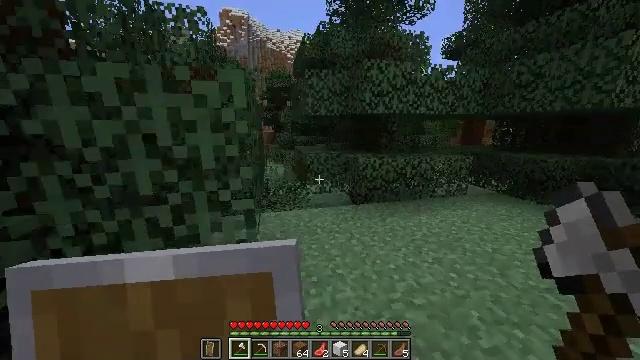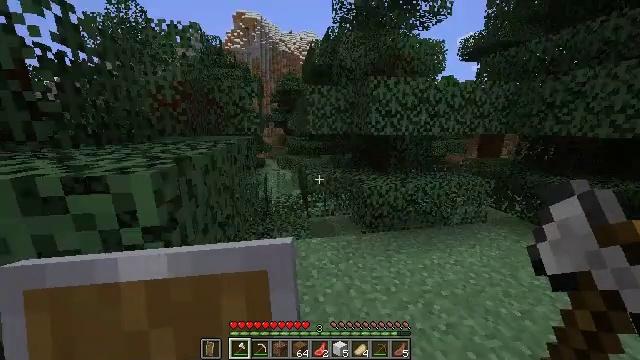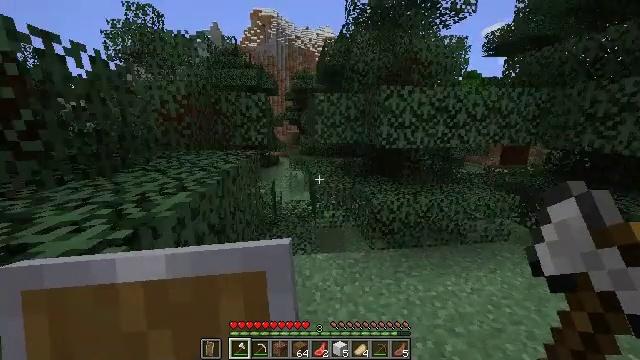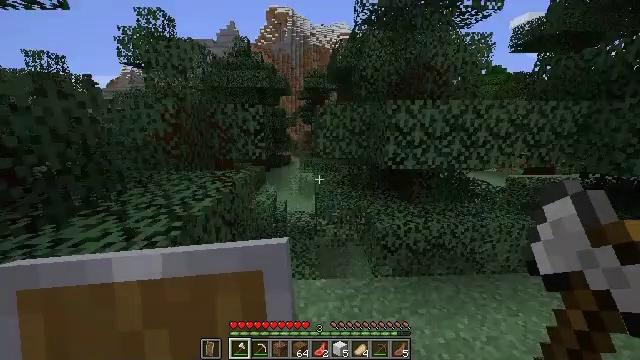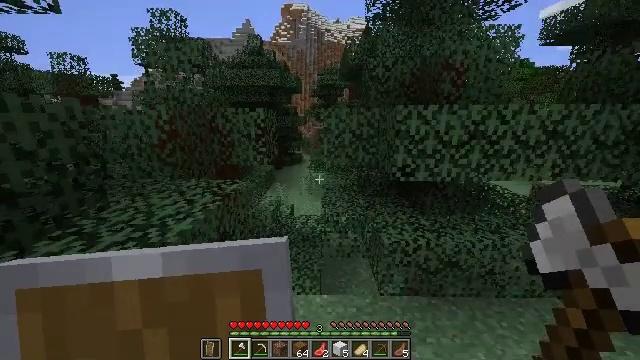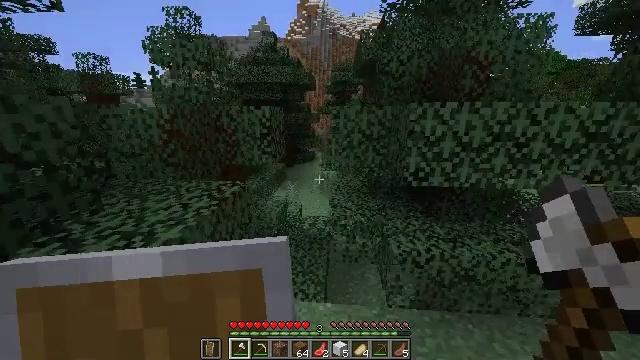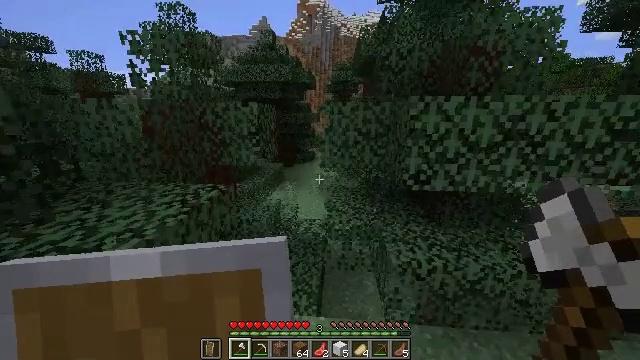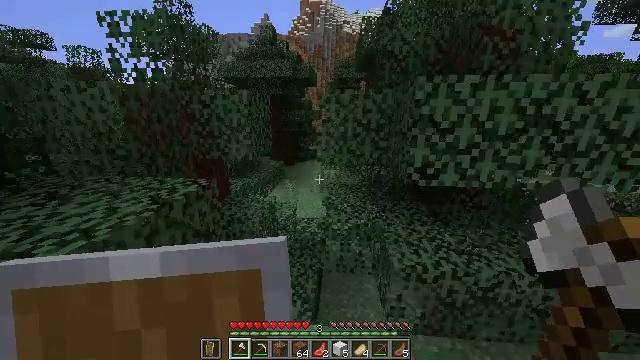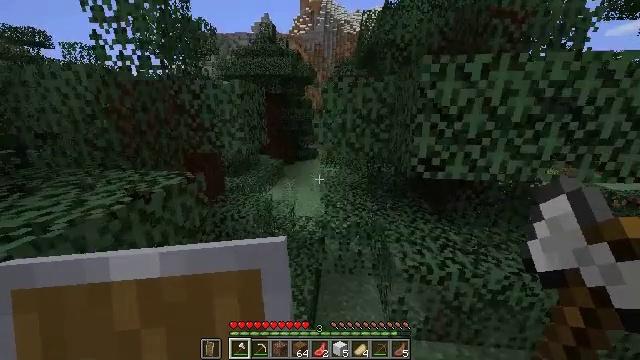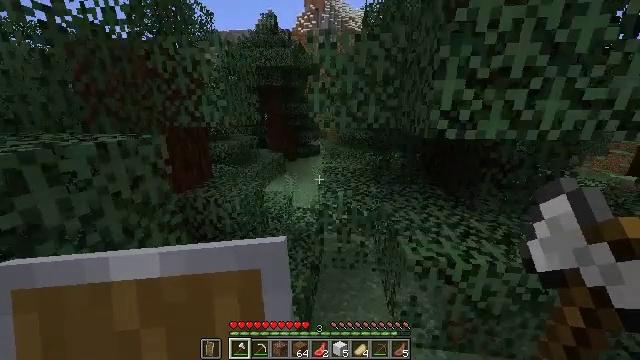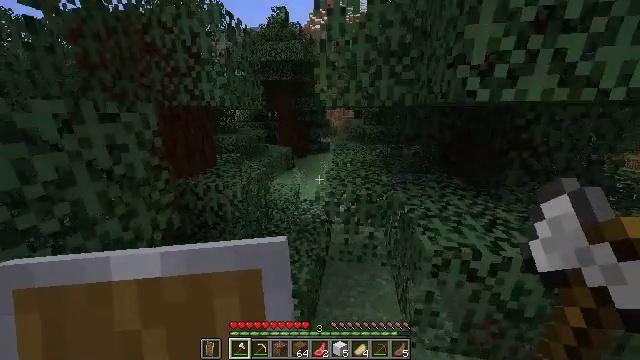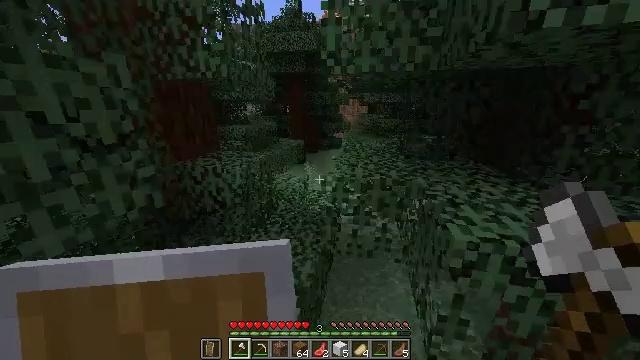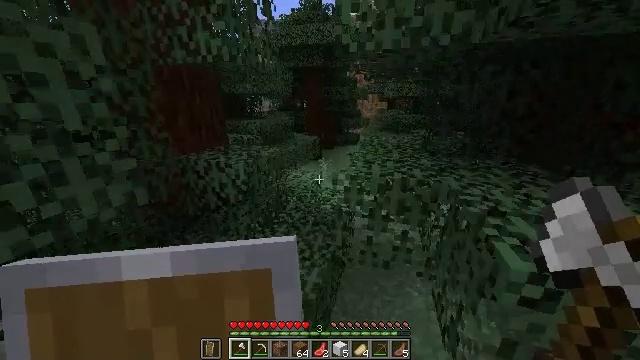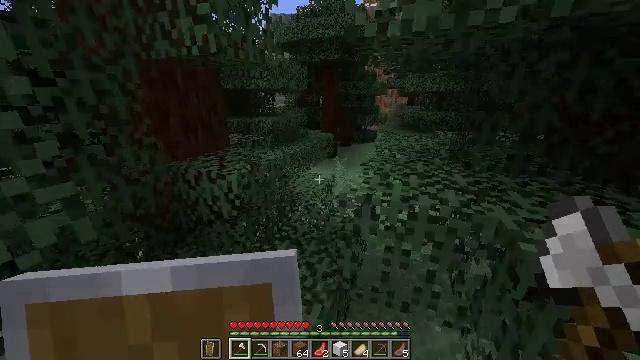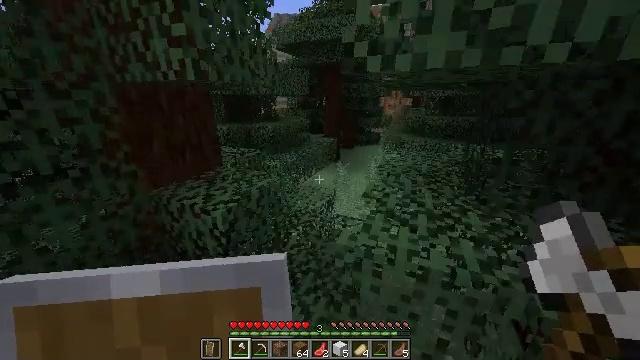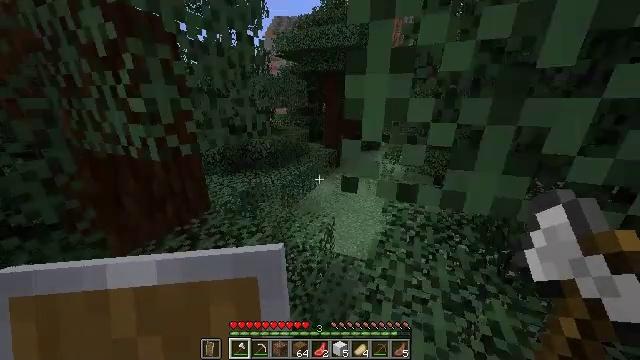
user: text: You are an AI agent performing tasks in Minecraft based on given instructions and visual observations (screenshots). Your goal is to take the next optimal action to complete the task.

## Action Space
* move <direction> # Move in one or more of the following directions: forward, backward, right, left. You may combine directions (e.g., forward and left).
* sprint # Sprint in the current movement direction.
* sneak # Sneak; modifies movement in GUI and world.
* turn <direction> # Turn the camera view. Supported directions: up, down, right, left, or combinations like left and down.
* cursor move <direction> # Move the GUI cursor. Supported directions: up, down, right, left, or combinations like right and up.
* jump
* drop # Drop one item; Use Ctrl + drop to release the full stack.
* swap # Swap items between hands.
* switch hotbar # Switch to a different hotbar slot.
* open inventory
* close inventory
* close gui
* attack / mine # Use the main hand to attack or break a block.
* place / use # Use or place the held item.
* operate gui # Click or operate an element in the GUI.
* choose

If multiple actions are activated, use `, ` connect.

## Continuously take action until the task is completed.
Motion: motion action
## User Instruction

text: Mine gravel from the ground.
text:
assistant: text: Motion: move forward and move right, sprint, turn left, jump
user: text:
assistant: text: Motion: move forward and move right, sprint, turn left, jump
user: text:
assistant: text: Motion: move forward, sprint, turn left, jump
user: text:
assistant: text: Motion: move forward and move left, sprint, turn left
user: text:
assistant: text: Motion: move forward and move left, sprint, turn left
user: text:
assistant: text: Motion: move forward and move left, sprint
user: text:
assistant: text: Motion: move forward and move left, sprint
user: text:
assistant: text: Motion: move forward, sprint
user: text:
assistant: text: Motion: move forward, sprint, turn left
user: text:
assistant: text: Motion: move forward, sprint, turn left
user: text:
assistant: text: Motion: move forward, sprint, turn left
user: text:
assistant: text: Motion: move forward, sprint, turn left
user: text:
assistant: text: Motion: move forward, sprint, turn left
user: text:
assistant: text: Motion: move forward, sprint, jump
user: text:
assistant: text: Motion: move forward and move left, sprint, jump
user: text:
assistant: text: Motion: move forward and move left, sprint, jump
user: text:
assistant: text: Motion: move forward and move left, sprint, jump
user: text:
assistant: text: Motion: move forward and move left, sprint, jump
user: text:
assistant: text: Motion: move forward and move left, sprint, jump
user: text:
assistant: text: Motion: move forward, sprint
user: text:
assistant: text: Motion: move forward, sprint, turn right and up
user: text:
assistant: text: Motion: move forward, sprint, turn right and up
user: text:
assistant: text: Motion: move forward, sprint, turn right
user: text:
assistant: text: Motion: move forward, sprint
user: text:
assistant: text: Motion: move forward, sprint, turn up
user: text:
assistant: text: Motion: move forward, sprint, turn right and up
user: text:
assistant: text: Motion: move forward, sprint, turn right and up
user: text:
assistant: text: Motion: move forward, sprint, turn up
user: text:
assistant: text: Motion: move forward, sprint, turn up
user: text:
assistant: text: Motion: move forward, sprint